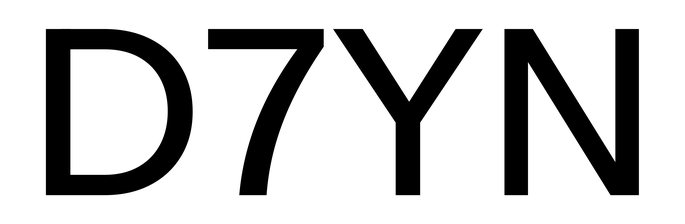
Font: InstrumentSans_Medium